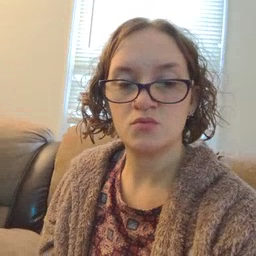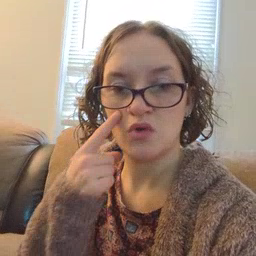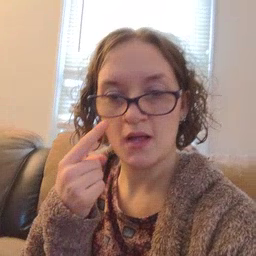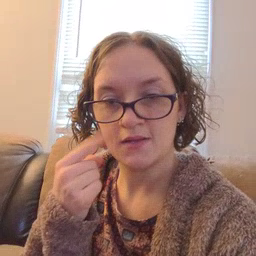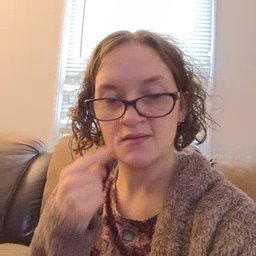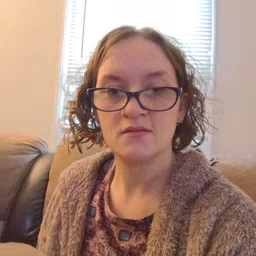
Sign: cry